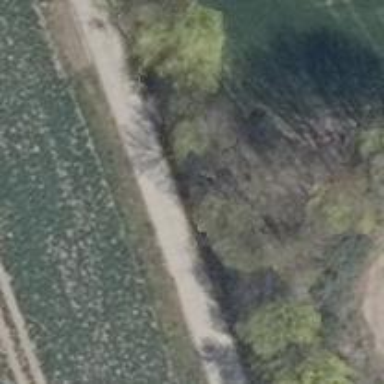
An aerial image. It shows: Row of trees in natural setting.